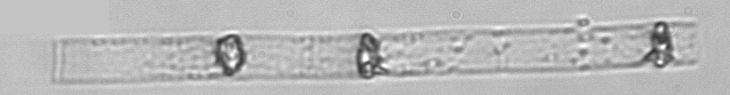
Label: Dactyliosolen_blavyanus